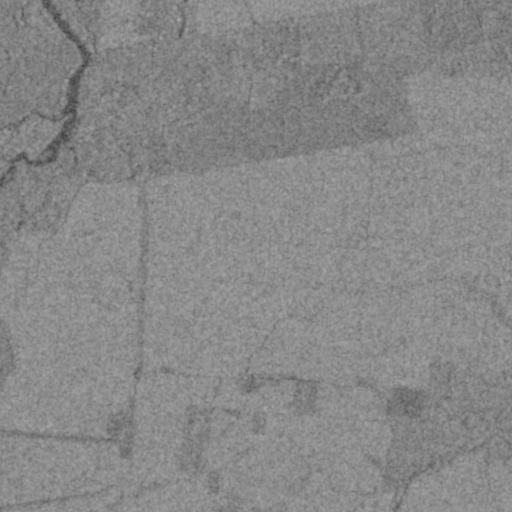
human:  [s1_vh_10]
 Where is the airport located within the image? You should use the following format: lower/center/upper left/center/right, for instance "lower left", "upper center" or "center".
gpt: The airport is located in the lower left of the image.
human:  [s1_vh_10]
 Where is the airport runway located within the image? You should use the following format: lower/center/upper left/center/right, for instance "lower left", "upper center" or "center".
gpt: The airport runway is located in the lower left of the image.
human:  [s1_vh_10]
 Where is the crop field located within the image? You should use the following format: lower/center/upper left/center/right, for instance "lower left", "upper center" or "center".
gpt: The crop field is located in the upper of the image.
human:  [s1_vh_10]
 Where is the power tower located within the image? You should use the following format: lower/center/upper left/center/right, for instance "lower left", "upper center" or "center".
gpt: There is no power tower in the image.

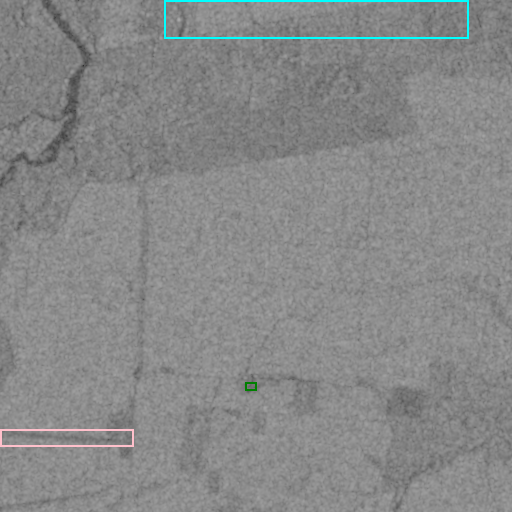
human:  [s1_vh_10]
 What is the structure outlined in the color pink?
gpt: The structure outlined in pink is an airport.
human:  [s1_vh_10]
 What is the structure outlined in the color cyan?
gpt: The structure outlined in cyan is a crop field.
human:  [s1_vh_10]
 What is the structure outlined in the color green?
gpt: The structure outlined in green is a park.
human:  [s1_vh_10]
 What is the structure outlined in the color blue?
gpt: There is no blue outline.